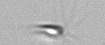
Label: Calciopappus